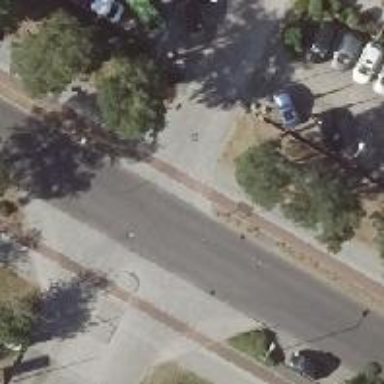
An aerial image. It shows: Concrete driveway serving as service road.